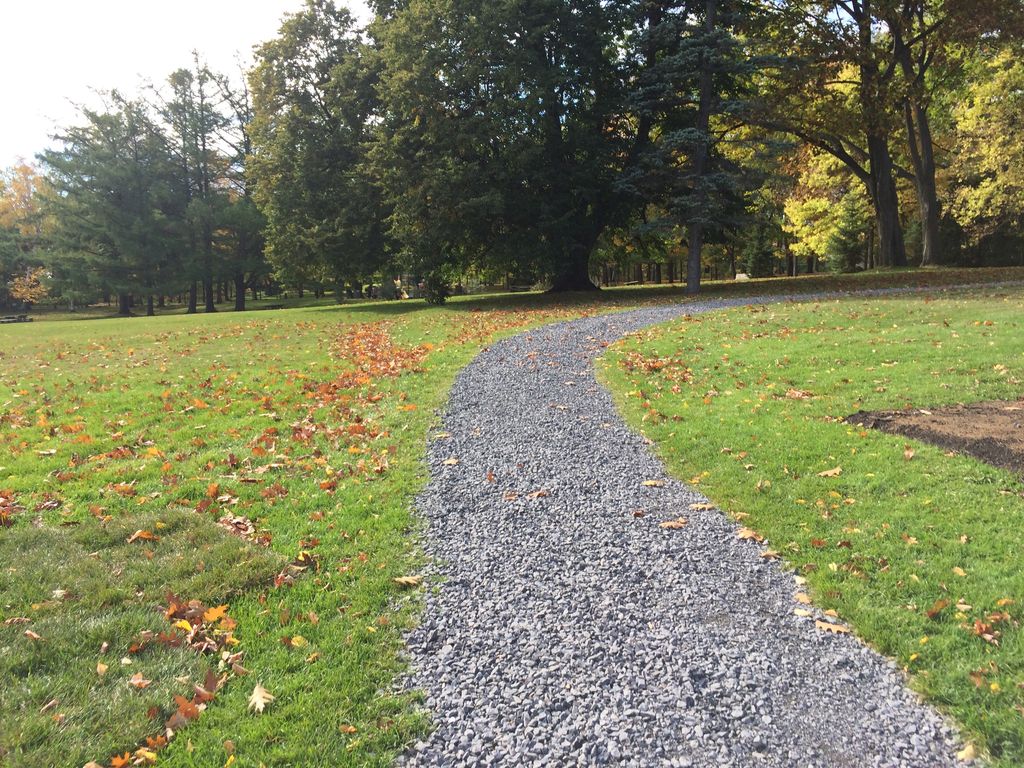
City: quebec_city